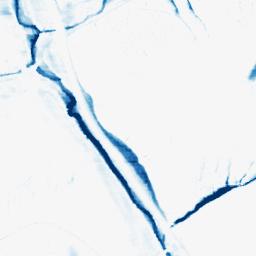
Category: morphological
Decomposition family: morphological_ellipse
Decomposition parameters: operation: closing
width: 5
height: 20
Upsampling method: sinc_blackman
Upsampling parameters: scale: 8
kernel_size: 16
Upsampling scale: 8